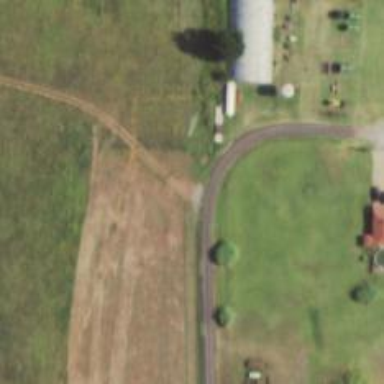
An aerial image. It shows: Driveway.